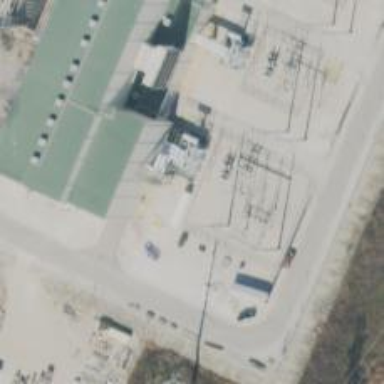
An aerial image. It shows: Switch used for power control.